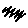
Label: zigzag